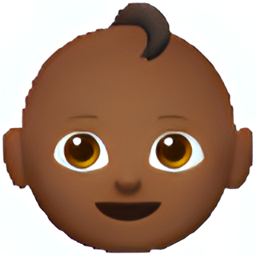
Name: baby
Emoji: 👶🏾
Group: People & Body
Sub-group: person